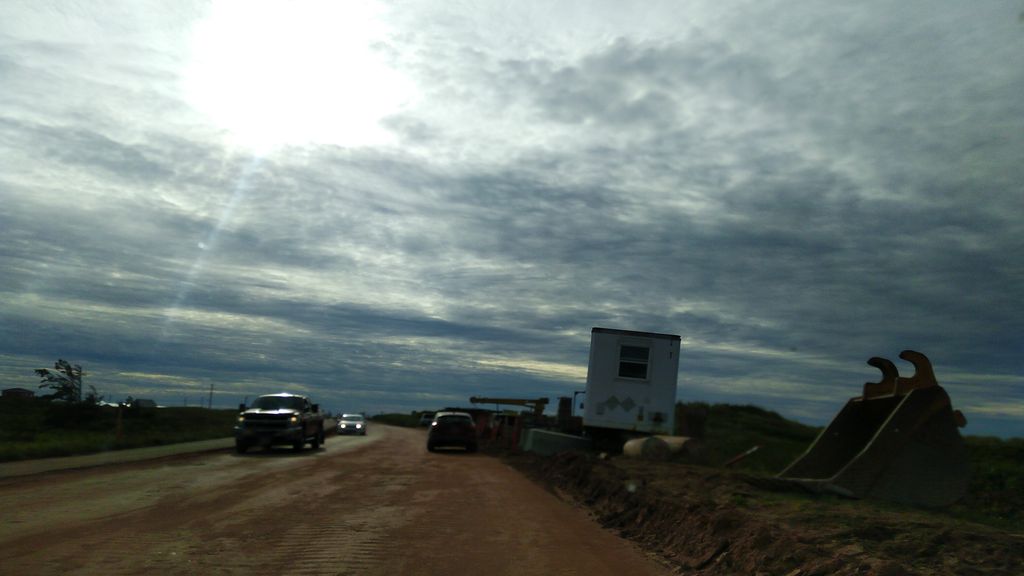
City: charlottetown